Field crop: maize
Growth stage: 2
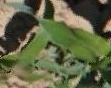
Species: maize